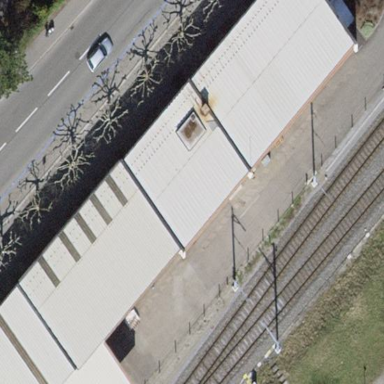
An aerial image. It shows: Industrial building.